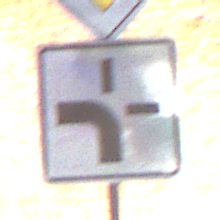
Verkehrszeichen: VerlaufVorfahrtsstrasse1
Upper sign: Vorfahrtsstrasse
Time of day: MorningAfternoon
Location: Outdoor (Suburban)
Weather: PartlyCloudy
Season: NotSpecified
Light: Natural